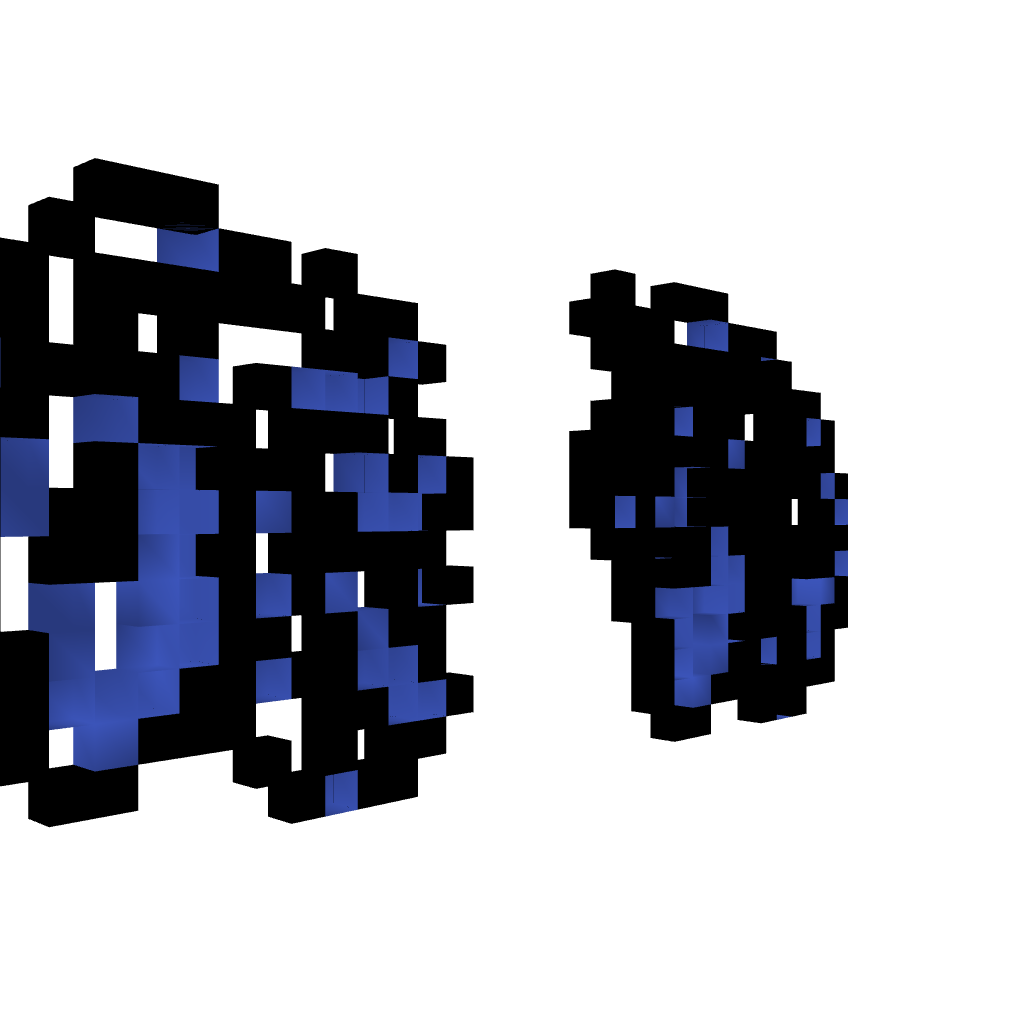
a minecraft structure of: Medusa Head from Castlevania 1 bad low quality